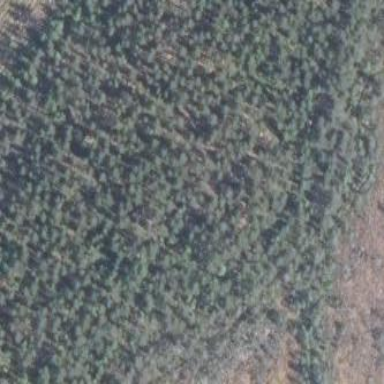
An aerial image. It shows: Woodland with needle-leaved trees.